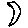
Label: moon